Question: I am submitting a build of my app to the Testflight Beta App Review, and hello human beings. And in the page, I've checked to . After I've filled out , , and all the required fields ( doesn't need to be filled since the app doesn't need to be reviewed because I've checked the radio button to ). But when I press the button, a loader control appears next to the "Next" text, but after the loader control disappears, nothing happens, iTunes Connect didn't take me to the page about "encryption info", instead I stayed right there on the page! This is really frustrating, and I have a image over here to aid understanding.

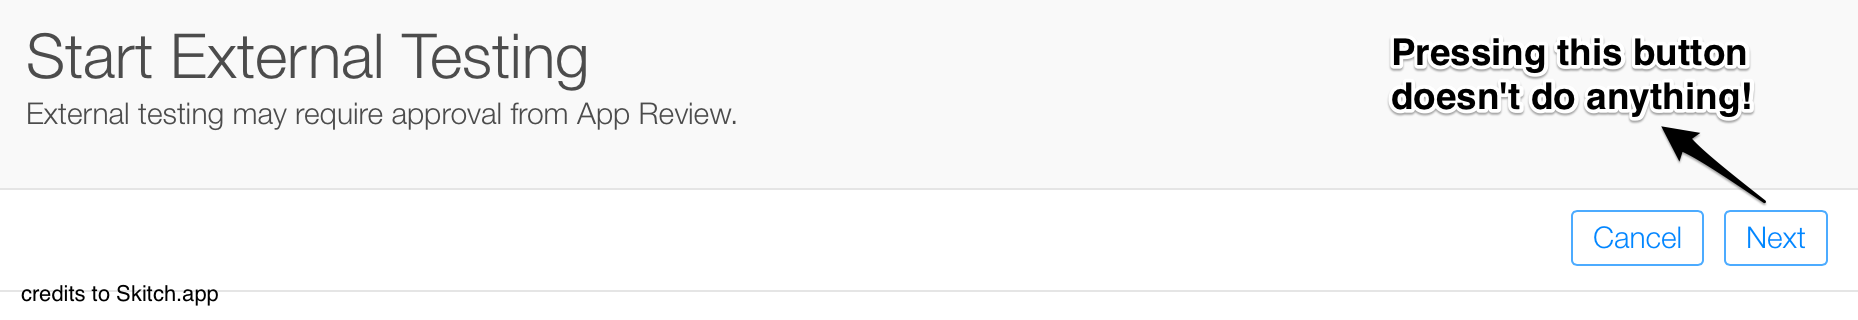
Answer: Finally my case was simply an Apple issue, as someone told above.
For me, the "clear/private browsing" was not a solution these days so I just wait. After 5 days, the "Next" button started to work as expected, followed by the "changes on encryption" page with a "Submit" button.